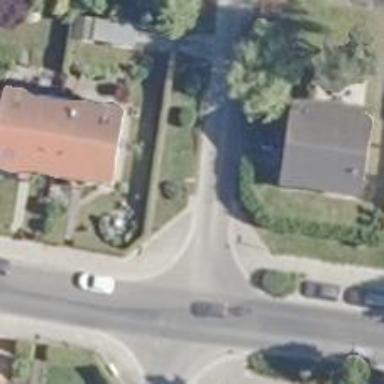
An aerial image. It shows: Asphalt road in residential area.